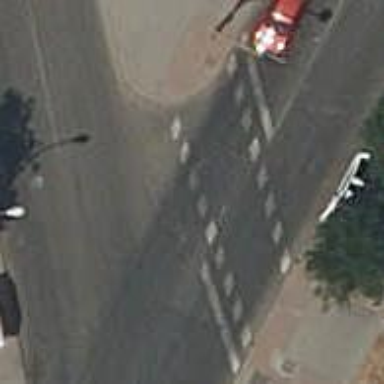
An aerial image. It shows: Zebra crossing with traffic signals. The crossing is marked by traffic lights.